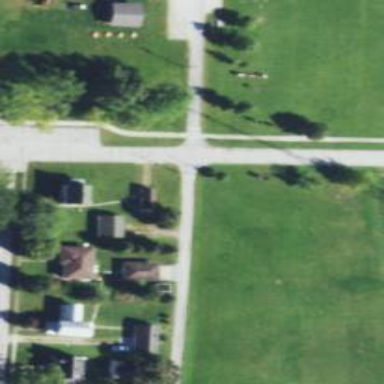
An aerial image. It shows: Alley classified as service road.